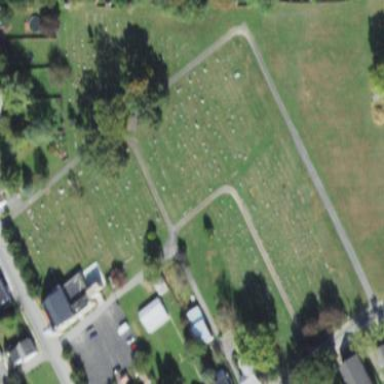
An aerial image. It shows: Cemetery.